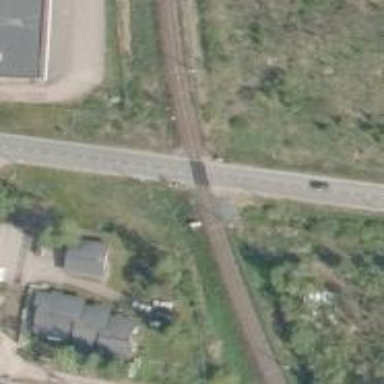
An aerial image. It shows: Railway with continuous electrified contact line.